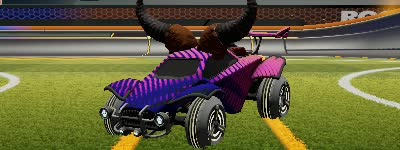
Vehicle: octane